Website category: phone
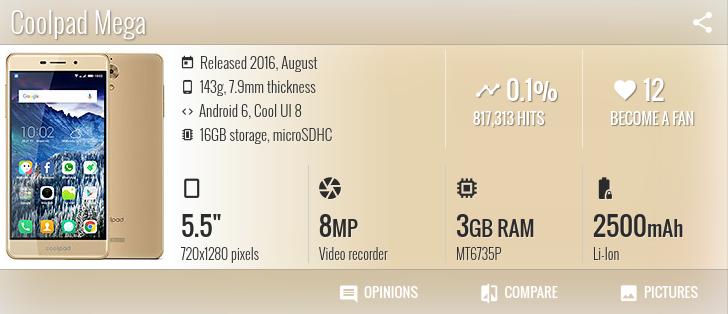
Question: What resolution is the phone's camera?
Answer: Video recorder

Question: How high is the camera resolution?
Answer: Video recorder

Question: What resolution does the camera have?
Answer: Video recorder

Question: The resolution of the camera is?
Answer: Video recorder

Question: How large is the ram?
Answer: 3 GB RAM

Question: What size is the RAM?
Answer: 3 GB RAM

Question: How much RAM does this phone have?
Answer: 3 GB RAM

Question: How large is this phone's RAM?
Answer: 3 GB RAM

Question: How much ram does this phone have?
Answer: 3 GB RAM

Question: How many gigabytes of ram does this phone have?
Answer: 3 GB RAM

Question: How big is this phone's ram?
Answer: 3 GB RAM

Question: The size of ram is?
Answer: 3 GB RAM

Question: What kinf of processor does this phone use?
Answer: MT6735P

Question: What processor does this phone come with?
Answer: MT6735P

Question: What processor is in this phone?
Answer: MT6735P

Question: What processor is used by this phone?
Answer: MT6735P

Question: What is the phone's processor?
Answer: MT6735P

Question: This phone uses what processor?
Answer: MT6735P

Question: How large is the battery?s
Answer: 2500 mAh

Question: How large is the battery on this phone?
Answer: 2500 mAh

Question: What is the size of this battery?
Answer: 2500 mAh

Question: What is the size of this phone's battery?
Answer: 2500 mAh

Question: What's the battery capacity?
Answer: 2500 mAh

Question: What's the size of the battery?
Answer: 2500 mAh

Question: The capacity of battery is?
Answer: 2500 mAh